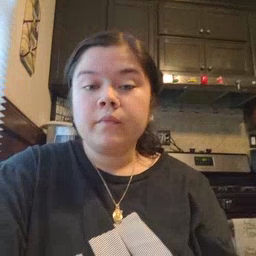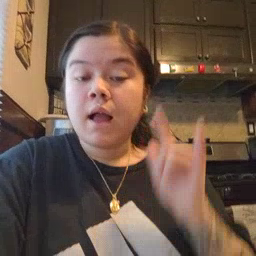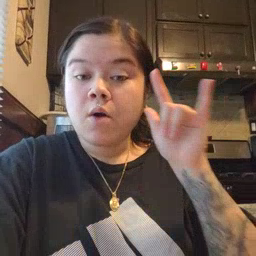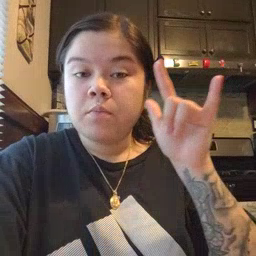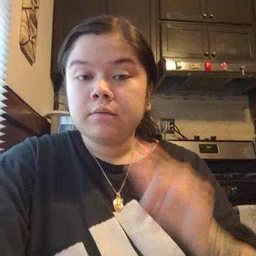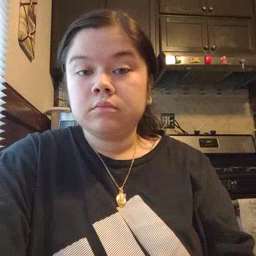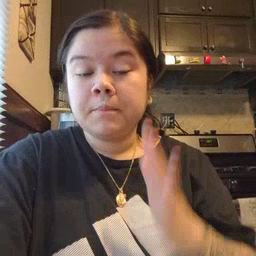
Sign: airplane